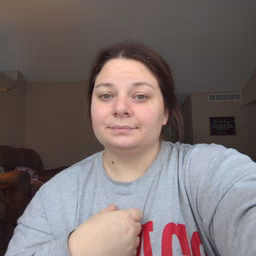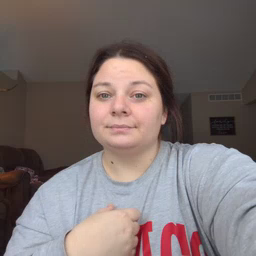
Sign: black